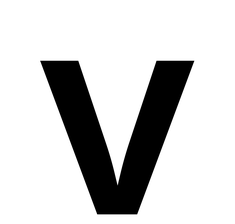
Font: Inter_SemiBold